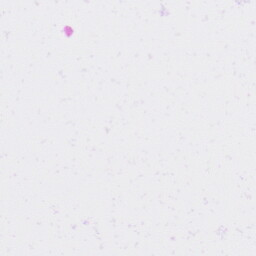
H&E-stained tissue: Skin